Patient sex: M
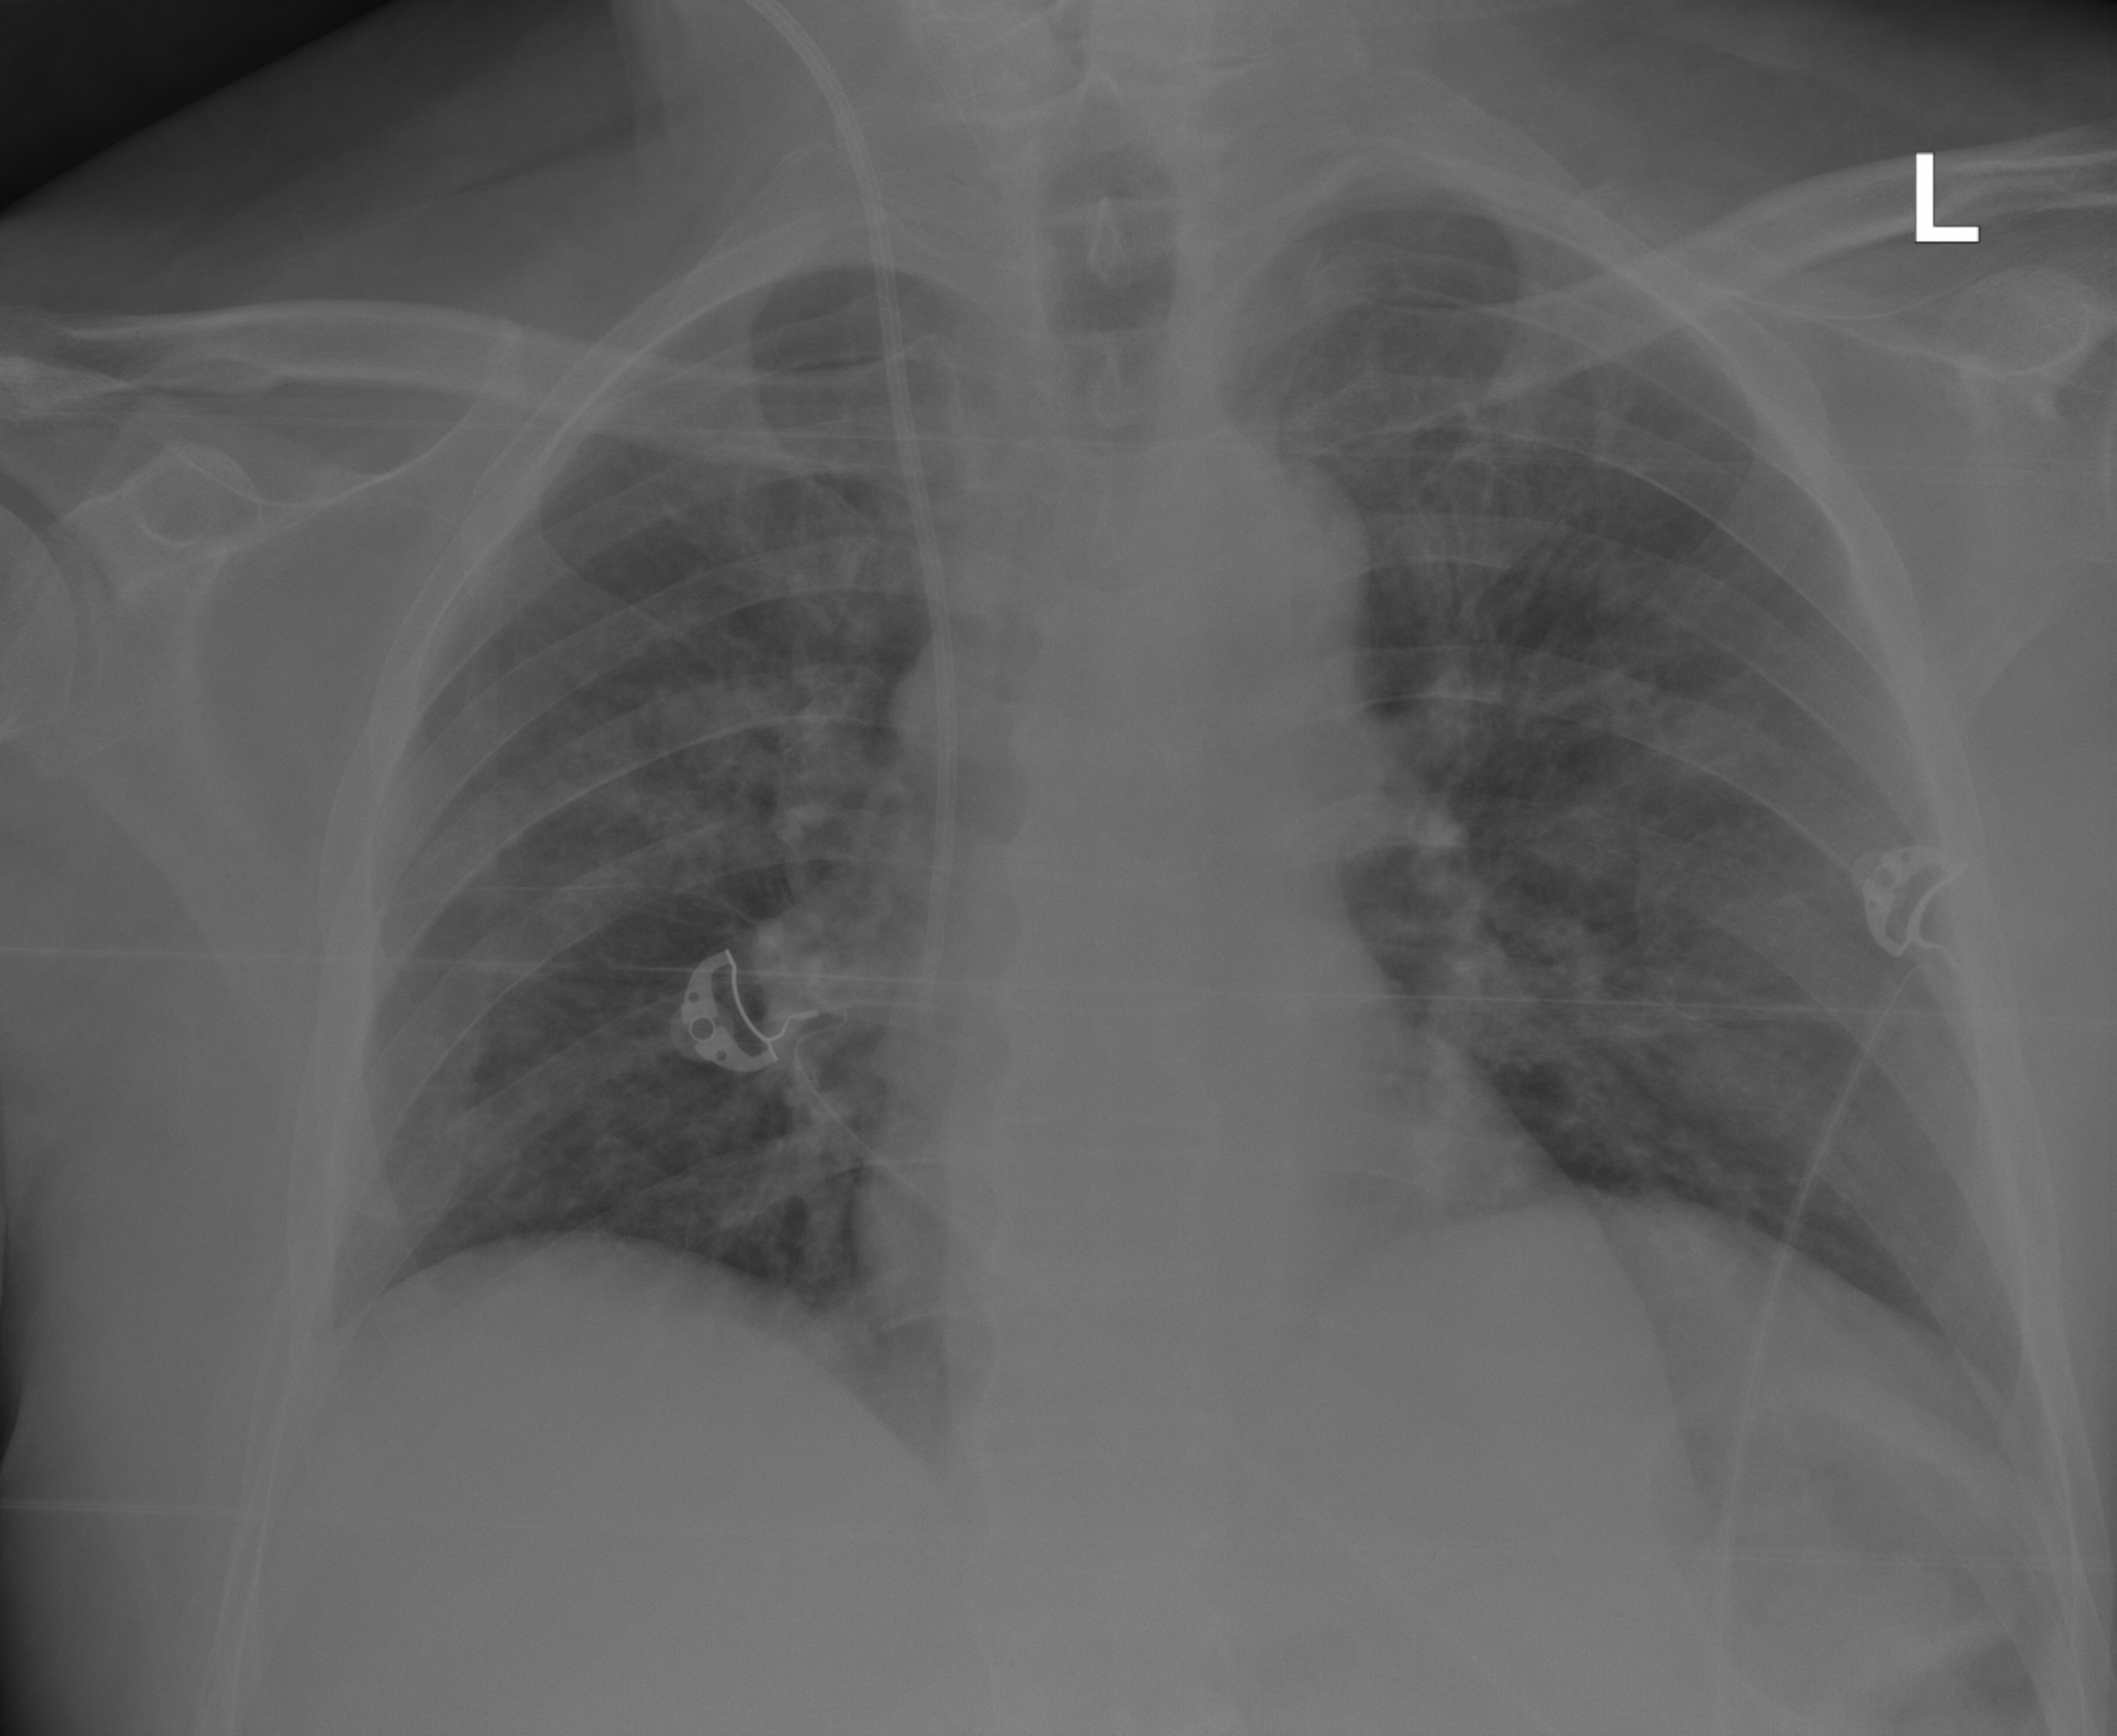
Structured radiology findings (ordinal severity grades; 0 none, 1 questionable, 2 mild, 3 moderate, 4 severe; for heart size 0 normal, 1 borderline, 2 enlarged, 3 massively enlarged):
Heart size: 0
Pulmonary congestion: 2
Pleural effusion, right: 2
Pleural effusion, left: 0
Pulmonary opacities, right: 2
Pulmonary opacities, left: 2
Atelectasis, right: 0
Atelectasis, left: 0